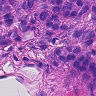
Metastatic tissue present: yes